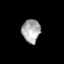
Tissue: skin
Cell type: Epithelial cells
Senescence score: 0.2249
Nuclear area (px): 411
Mean DAPI intensity: 171.771